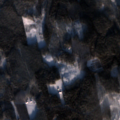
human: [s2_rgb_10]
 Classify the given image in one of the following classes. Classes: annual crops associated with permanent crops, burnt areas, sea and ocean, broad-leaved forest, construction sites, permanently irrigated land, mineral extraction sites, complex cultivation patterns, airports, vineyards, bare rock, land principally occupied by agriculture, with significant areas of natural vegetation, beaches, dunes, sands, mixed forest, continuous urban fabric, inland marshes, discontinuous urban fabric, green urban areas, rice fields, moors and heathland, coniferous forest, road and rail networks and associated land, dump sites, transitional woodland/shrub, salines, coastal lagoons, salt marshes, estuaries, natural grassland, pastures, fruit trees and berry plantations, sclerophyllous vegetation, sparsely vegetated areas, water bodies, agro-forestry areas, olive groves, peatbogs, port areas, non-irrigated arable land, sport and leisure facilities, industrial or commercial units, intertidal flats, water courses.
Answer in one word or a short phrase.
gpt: coniferous forest, mixed forest, transitional woodland/shrub